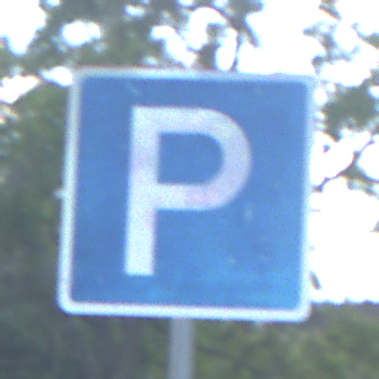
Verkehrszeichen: Parken
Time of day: MorningAfternoon
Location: Outdoor (Nature)
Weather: PartlyCloudy
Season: NotSpecified
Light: Natural